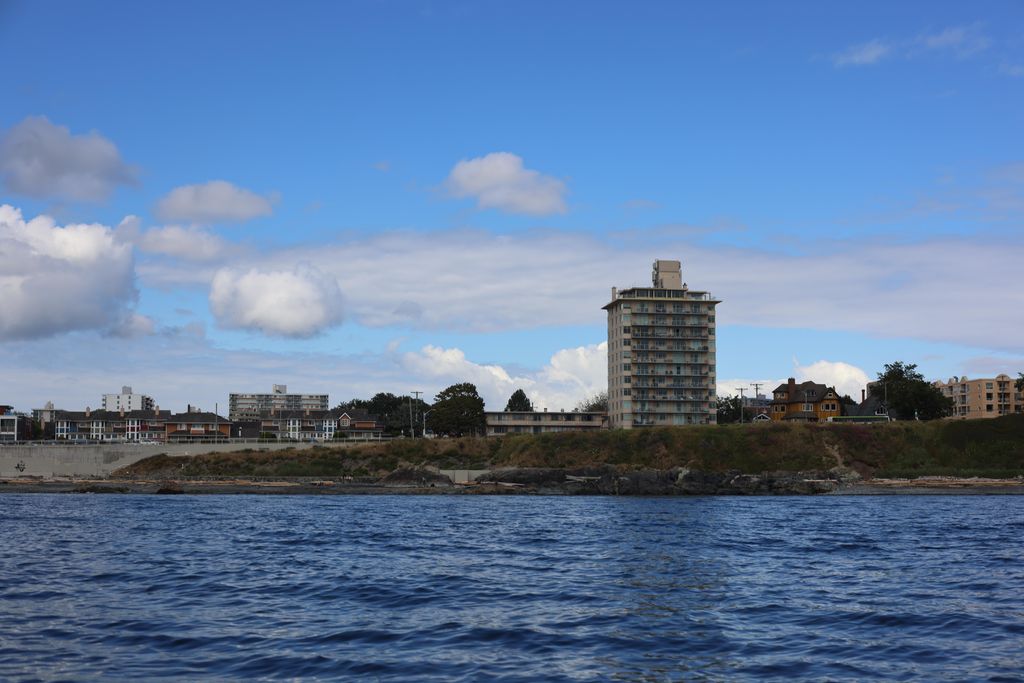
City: victoria